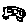
Label: car